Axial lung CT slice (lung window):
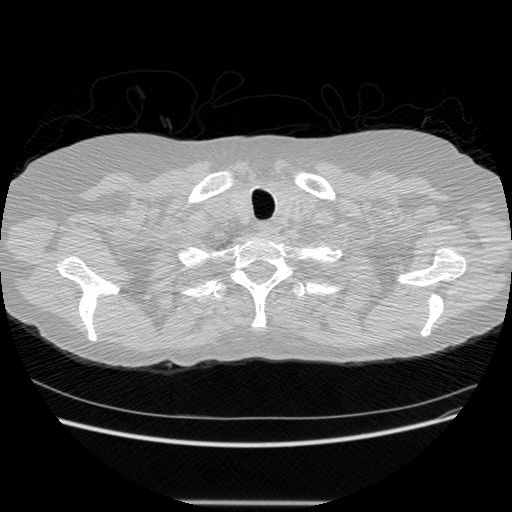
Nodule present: no